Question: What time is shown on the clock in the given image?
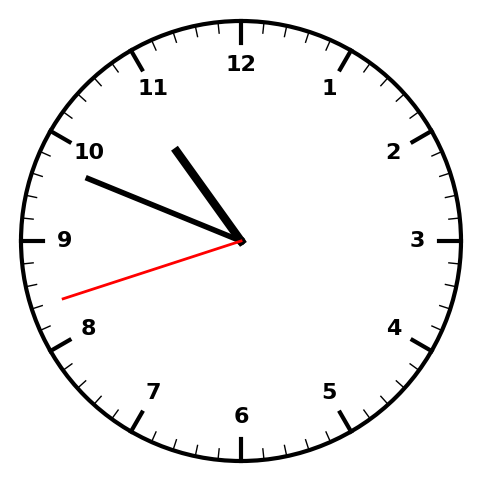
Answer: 10:48:42